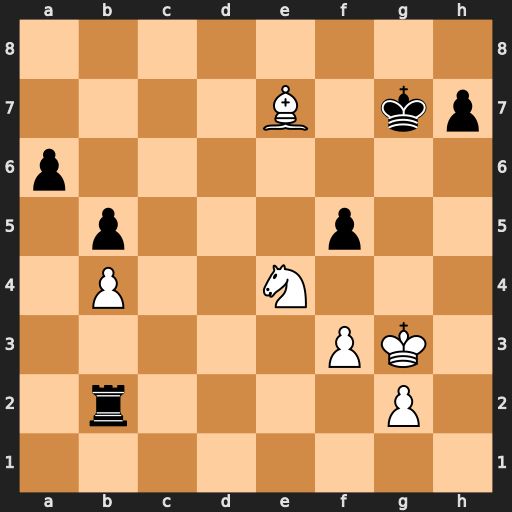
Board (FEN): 8/4B1kp/p7/1p3p2/1P2N3/5PK1/1r4P1/8
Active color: w
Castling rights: -
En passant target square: -
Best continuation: Bf6+ Kf7 Bxb2